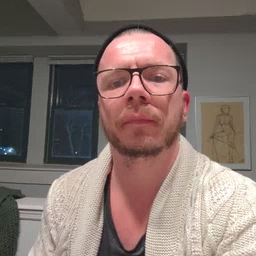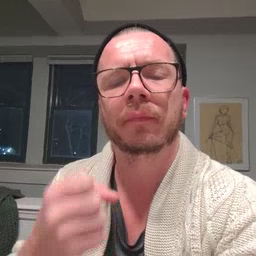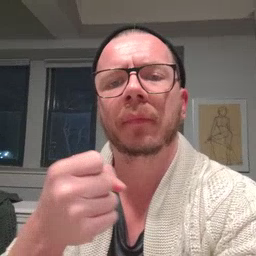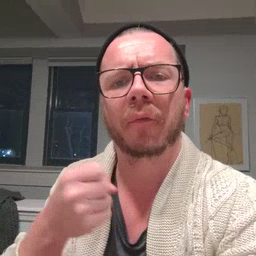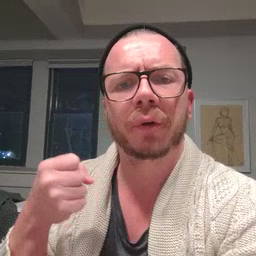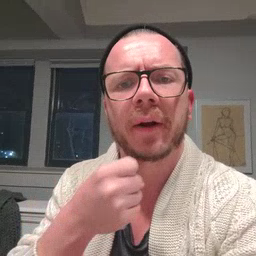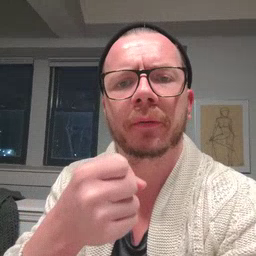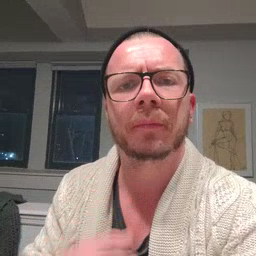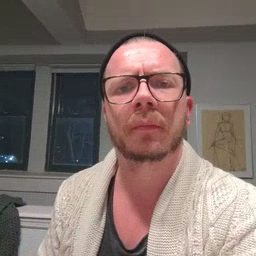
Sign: refrigerator